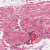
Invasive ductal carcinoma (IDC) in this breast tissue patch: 0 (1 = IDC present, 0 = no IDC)